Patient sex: M
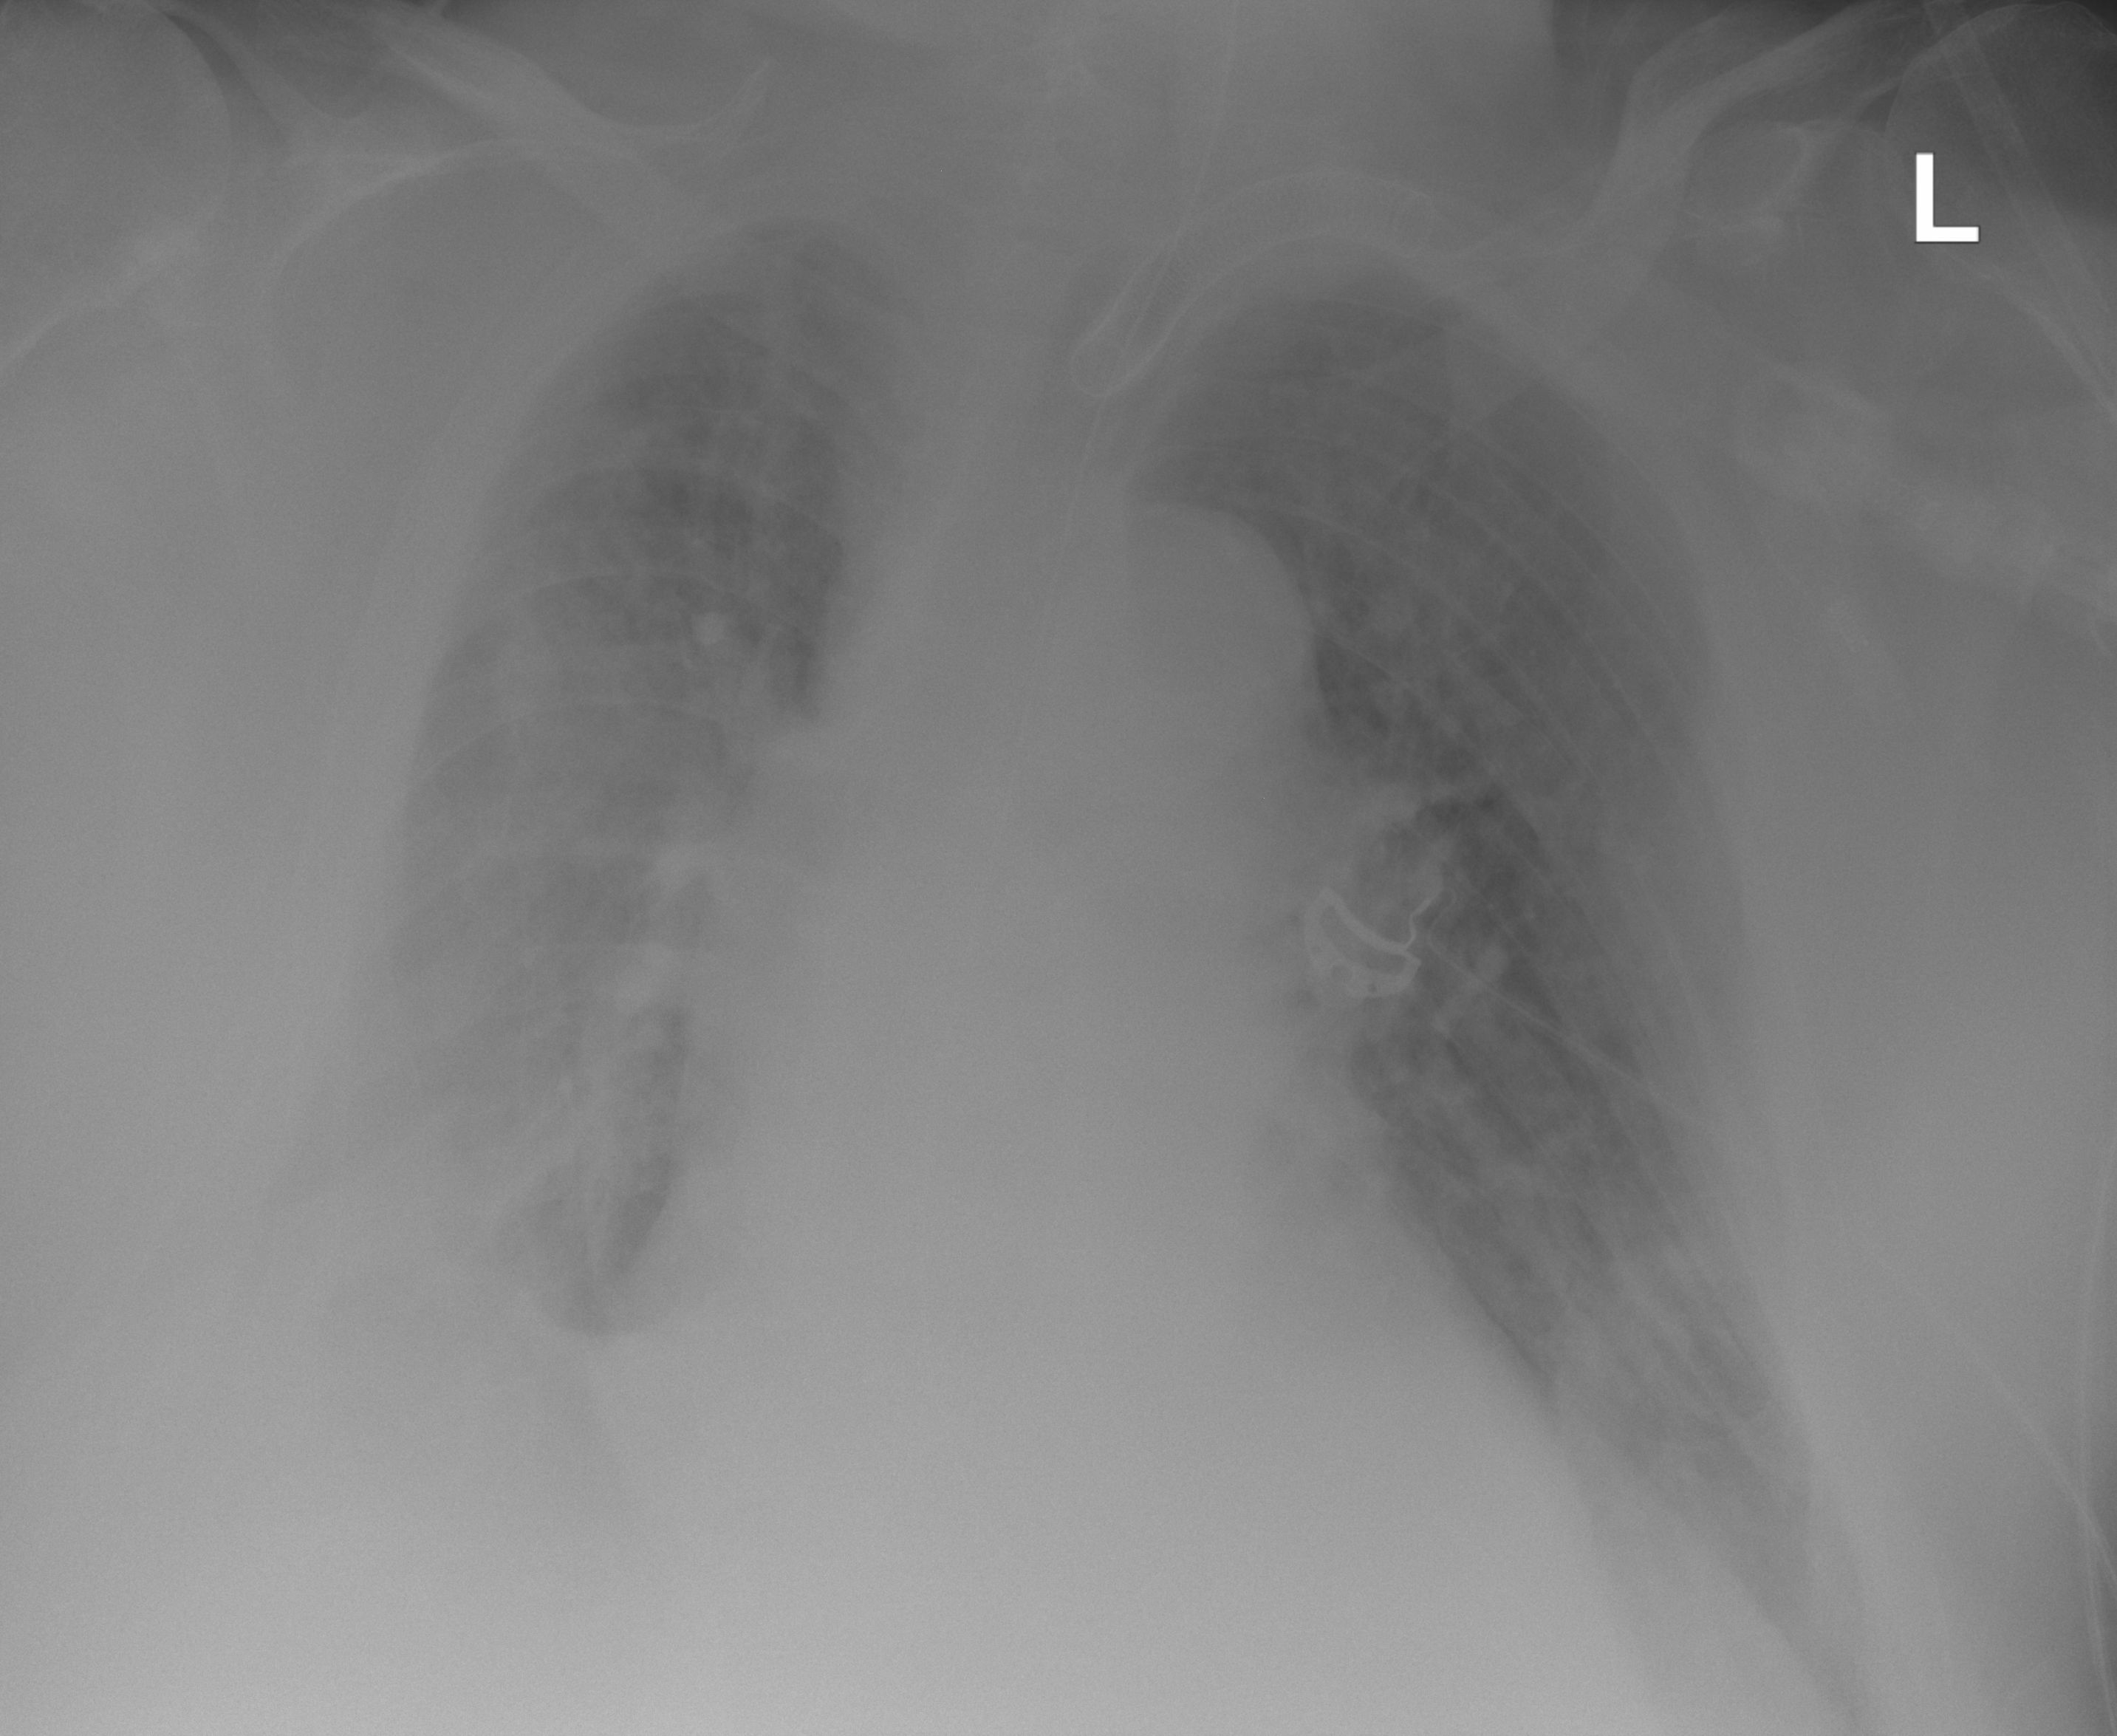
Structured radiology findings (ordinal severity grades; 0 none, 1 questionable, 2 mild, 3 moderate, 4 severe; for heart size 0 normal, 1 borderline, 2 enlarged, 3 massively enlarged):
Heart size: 2
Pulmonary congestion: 2
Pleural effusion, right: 3
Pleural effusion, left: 2
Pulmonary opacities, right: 2
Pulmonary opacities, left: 0
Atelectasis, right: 2
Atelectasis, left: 2